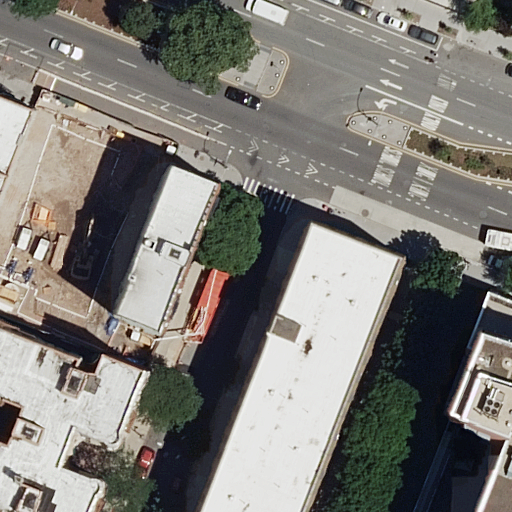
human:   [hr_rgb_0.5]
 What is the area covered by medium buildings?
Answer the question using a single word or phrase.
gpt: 322m2

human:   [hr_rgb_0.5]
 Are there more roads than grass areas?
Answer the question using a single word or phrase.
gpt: yes

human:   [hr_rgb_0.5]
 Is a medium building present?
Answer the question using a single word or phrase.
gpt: yes

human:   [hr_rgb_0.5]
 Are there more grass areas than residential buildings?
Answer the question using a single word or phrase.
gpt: no

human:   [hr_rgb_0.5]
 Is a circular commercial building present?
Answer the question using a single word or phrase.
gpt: no

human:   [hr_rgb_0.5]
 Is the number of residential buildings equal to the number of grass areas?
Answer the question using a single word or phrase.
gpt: no

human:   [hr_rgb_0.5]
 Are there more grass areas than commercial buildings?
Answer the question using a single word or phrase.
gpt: yes

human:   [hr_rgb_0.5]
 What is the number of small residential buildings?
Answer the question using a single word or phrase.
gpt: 1

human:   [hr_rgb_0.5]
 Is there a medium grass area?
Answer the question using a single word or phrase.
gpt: yes

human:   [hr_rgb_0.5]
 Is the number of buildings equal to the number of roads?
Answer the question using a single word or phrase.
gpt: no

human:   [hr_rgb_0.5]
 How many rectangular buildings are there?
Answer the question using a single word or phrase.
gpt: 4

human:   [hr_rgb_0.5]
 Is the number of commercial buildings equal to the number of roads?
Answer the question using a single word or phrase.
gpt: no

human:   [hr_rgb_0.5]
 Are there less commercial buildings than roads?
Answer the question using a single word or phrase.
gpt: yes

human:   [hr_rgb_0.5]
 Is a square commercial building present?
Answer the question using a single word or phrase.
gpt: no

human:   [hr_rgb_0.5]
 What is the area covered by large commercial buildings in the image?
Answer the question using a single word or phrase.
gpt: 0m2

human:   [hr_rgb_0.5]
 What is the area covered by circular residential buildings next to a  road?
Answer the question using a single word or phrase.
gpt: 0m2

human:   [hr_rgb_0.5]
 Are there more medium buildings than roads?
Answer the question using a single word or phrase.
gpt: no

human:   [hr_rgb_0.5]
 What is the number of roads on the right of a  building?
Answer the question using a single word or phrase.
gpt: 9

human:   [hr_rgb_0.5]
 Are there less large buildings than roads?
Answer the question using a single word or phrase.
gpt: yes

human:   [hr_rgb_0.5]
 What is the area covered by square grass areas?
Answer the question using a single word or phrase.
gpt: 0m2

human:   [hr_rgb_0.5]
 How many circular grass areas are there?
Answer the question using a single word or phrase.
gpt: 0

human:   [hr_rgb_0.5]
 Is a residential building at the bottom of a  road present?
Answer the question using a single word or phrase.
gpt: yes

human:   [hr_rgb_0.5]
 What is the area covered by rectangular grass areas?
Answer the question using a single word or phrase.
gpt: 130m2

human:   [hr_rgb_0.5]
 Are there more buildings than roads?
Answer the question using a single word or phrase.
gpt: no

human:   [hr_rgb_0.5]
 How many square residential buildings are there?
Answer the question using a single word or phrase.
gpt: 0

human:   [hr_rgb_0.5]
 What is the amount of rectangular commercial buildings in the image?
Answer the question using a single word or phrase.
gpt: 0

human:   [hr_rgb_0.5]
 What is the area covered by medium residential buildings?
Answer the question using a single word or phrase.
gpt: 322m2

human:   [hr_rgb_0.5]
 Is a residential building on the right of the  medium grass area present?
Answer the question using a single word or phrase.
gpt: no

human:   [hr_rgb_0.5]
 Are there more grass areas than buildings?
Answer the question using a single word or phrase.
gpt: no

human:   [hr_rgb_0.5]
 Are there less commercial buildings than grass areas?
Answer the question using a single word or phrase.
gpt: yes

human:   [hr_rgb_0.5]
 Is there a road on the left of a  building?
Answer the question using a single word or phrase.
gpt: yes

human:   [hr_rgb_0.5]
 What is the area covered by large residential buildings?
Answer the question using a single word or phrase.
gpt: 3292m2

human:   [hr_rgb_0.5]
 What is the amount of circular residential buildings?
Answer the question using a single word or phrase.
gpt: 0

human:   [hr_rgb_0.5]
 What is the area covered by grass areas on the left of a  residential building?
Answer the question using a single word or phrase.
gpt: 0m2

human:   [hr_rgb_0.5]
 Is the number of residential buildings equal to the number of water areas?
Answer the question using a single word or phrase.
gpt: no

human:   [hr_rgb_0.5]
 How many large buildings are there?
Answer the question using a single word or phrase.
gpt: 4